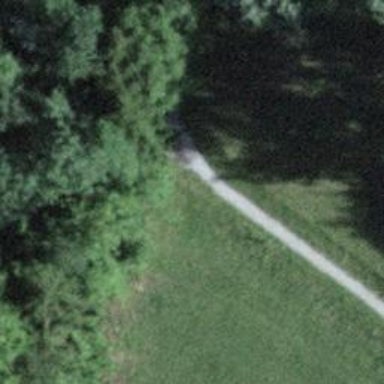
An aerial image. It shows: Bench.